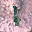
Label: 1